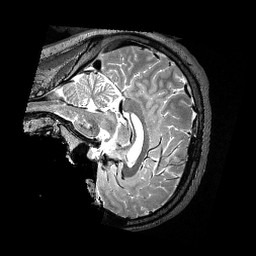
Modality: T2w
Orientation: sagittal
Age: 26
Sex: male
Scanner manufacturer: siemens
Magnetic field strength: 3 T
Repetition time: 3.2 s
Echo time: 0.479 s